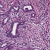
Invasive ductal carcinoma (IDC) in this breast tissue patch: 1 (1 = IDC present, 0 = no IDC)